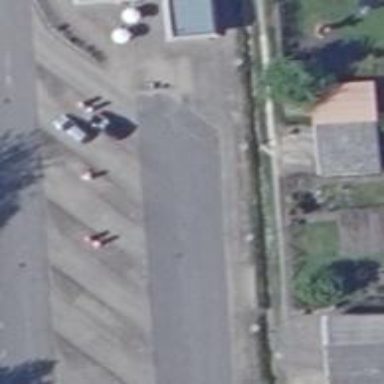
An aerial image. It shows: Taxi stand.